Question: I'm trying to retrieve data based on my beginning date input. If the user selects a beginning date of 11-27-2011 and the end date is 12/04/2011, then the returned date for my data set will be for the entire month of November. If they select a beginning date of 10/01/2011 then my data set will return data from January 1 through the current date.
I have managed to get the 2nd/3rd statements working but when I try to add in the filter for retrieving data from January 1 it errors out(the first IF statement in the query). The first IF statement checks to see if the @BeginningDate is less than the month prior. If it is THEN it should retrieve the years data, else it goes on from there. Here is my query for the dates:
'''
Declare @startdate datetime
Declare @enddate datetime
Declare @BeginningDate datetime
set @BeginningDate = '12-01-2011'
IF Month(@BeginningDate) < (Month(GETDATE())-1)
BEGIN
set @startdate = DATEADD(yy, DATEDIFF(yy,0,getdate()), 0)
set @enddate = dateadd(day, datediff(day, 0, getdate()), 0)
END
IF Month(@BeginningDate) = (Month(GETDATE())-1)
BEGIN
set @startdate = dateadd (mm,-1,DATEADD(dd,-(DAY(DATEADD(mm,1,convert(varchar(10),getdate(),111)))-1),DATEADD(mm,0,convert(varchar(10),getdate(),111))))--BEGINNING OF PRIOR MONTH
set @enddate =DATEADD(dd,-1,DATEADD(mm, DATEDIFF(m,0,convert(varchar(10),getdate(),111)),0))--END OF PRIOR MONTH
END
ELSE
IF Month(@BeginningDate) = (Month(GETDATE())
BEGIN
set @startdate = dateadd(month, datediff(month, 0, dateadd(day, datediff(day, 1, getdate()), 0)), 0)--BEGINNING OF CURRENT MONTH
set @enddate = dateadd(day, datediff(day, 0, getdate()), 0)--THROUGH CURRENT MONTH (TODAY)
END
'''
As I've stated, I can manage to get the query to work with two of the statements but when I added in the first IF and then parsed it I get this message:

Line 15 is the 'BEGIN' in the last ELSE statement. Am I trying to do too many IF/ELSE statements? I've never had to do this before as far as this many date parameters as well as using them in an IF/ELSE.
Thanks in advance!
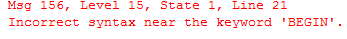
Answer: Looks like the line 'IF Month(@BeginningDate) = (Month(GETDATE())' is missing a )
change it to this
'IF Month(@BeginningDate) = (Month(GETDATE()))' and see if it works now